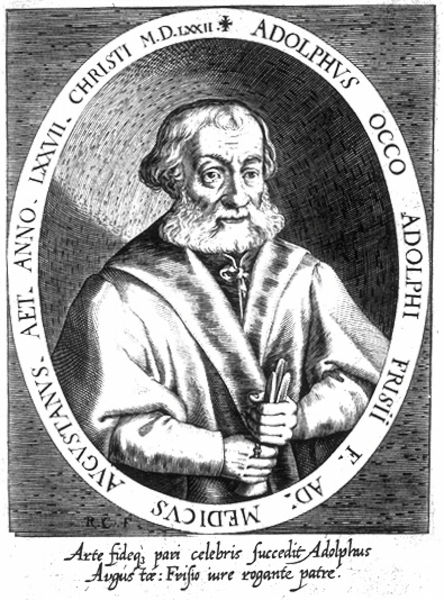
Titel: Bildnis des Adolph Occo
Künstler: Raphael Custos
Institution: (Seriendruck)
Schlagwörter: dunkel, hand, kopf, mann, schatten, umhang, weiß, grau, haar, handschuh, handschuhe, licht, mund, nase, schwarz, stirn, zeichnung, blick, alt, bart, arm, augen, bärtig, falten, gesicht, halten, kragen, pelz, rahmen, vollbart, ärmel, bildnis, herr, hände, portrait, porträt, gewand, haare, mantel, blatt, augenbrauen, brosche, oval, holzschnitt, schrift, papier, grafik, graphik, klein, ernst, inschrift, brauen, maler, selbstporträt, ring, striche, zwiebel, griff, tusche, alter, greis, medaillon, ringe, druck, druckgraphik, schraffur, radierung, schrafur, stich, schwarzweiß, text, fäuste, beschriftung, arzt, kunst, pelzkragen, gelehrter, adolph, zeilen, dürer, emblem, kupferstich, spruch, acht, christi, latein, lateinisch, schriftfeld, imprese, protrait, sinnspruch, seriendruck, hande, mante, medicus, devise, medalie, adolphus, occo, 1907, fingerrring, volkkbart, laein, adolphys, adplphvs, adolphvs, gesiccht